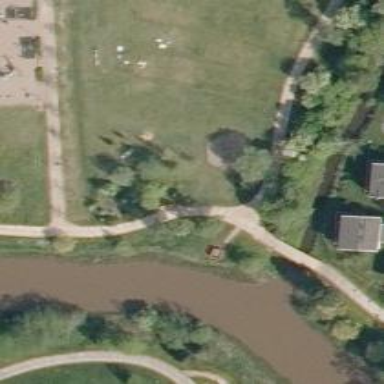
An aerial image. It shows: Excellent visible footway trail.